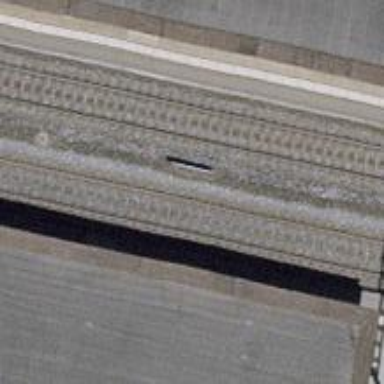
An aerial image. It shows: Railway stop with public transport stop position.